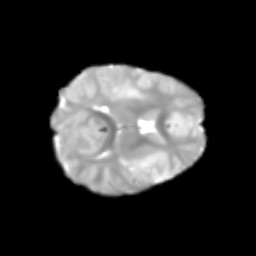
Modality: T2w
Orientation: axial
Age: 6
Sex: male
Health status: healthy